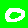
Digit: 0